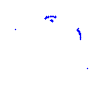
Particle: proton